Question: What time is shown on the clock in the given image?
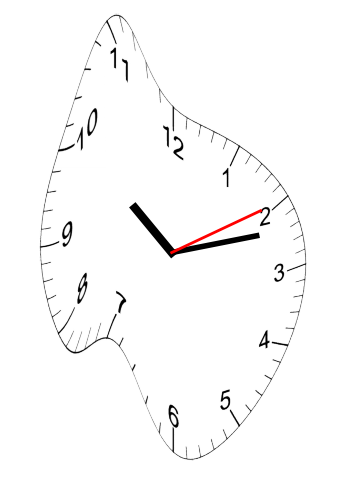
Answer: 10:12:10